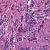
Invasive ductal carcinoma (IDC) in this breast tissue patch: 1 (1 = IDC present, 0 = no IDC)